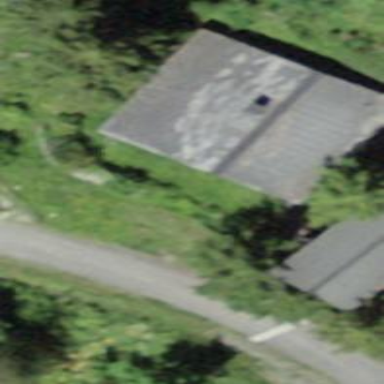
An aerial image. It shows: Detached building.